Question: When trying to select a code snippet or all of the code at visual studio code, it thinks that I want to put a cursor to every line.
It supposed to select the whole line, and I don't have to move my mouse at the end of the line in order to select everything. You can see the result from the image. how can I get back to normal?

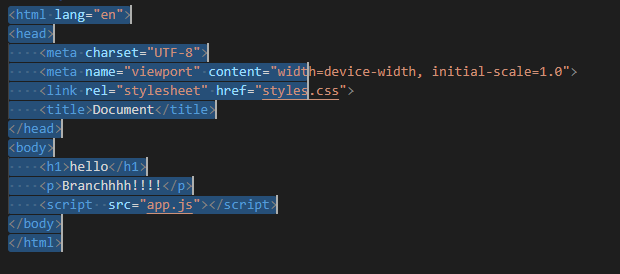
Answer: I didn't notice I opted for column selection mode under selection tab. so problem solved.